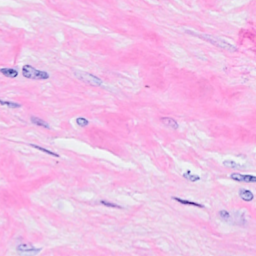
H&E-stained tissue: Breast